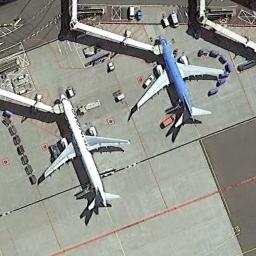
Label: airplane